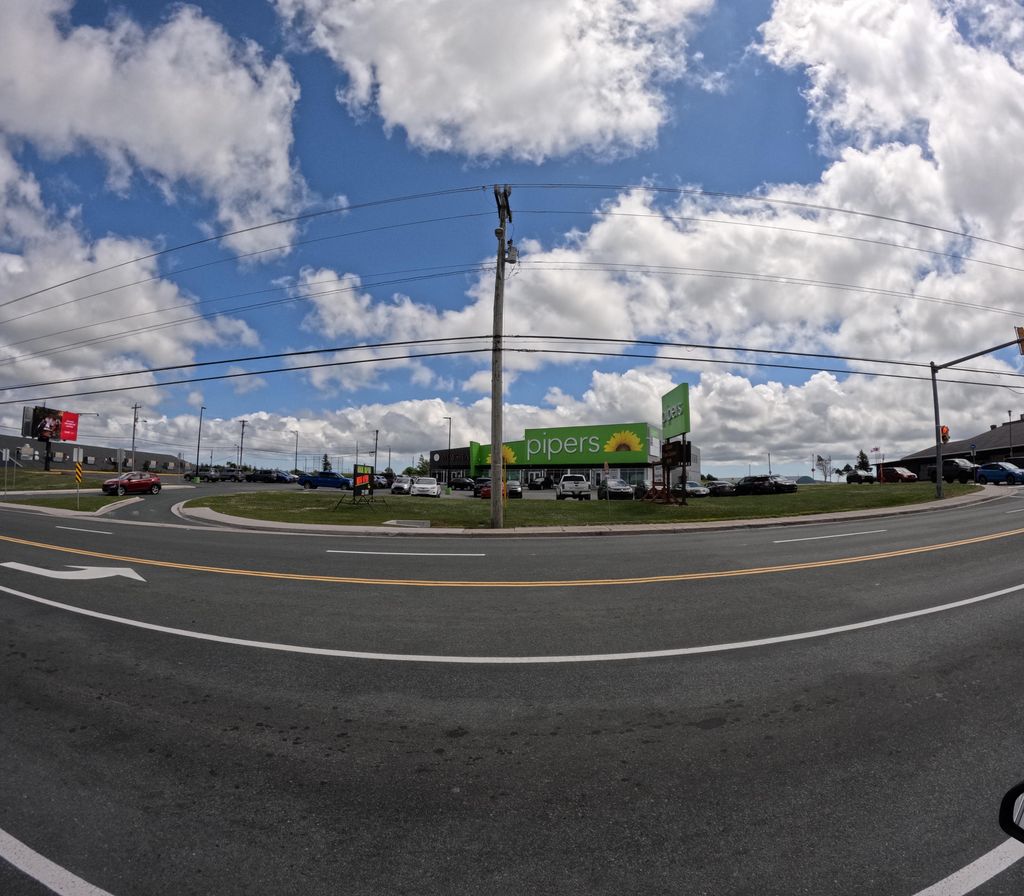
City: st_johns